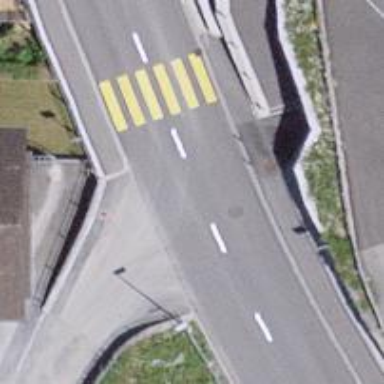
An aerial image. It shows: Uncontrolled road crossing.